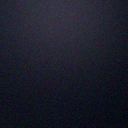
Screen state: off